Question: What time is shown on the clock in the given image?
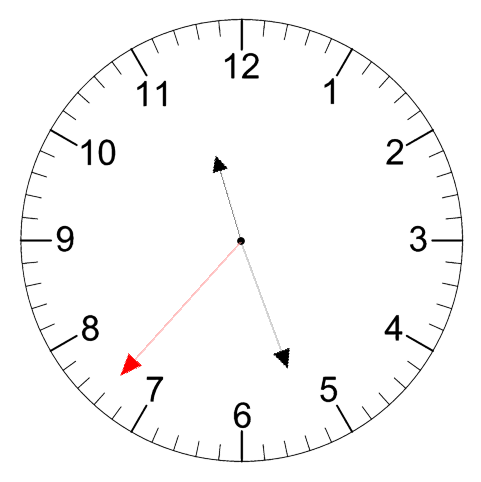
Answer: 11:26:37